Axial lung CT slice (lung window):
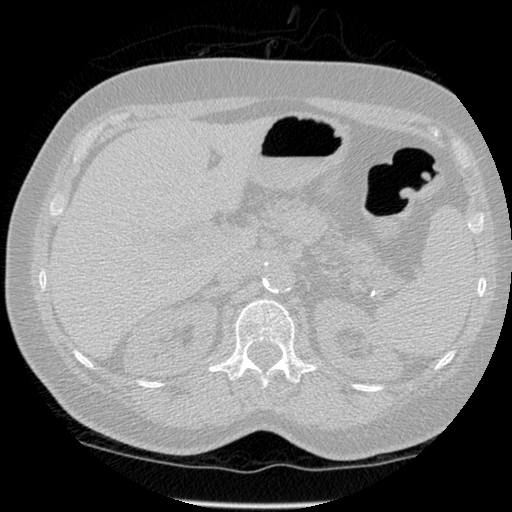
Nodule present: no